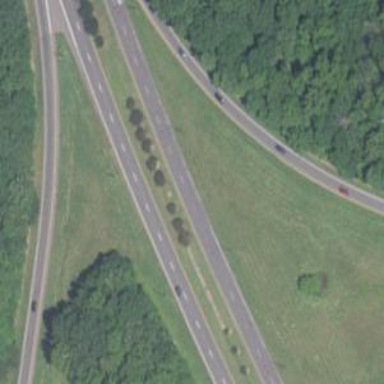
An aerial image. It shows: Expressway with asphalt surface and classified as primary highway.